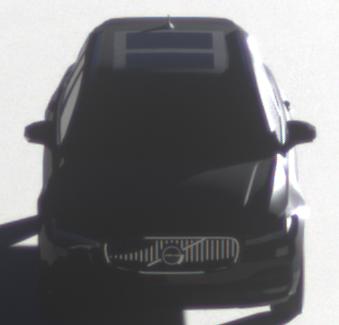
Make: Volvo
Model: V90
Detailed model: -
Model produced from: 2016
Model produced until: 2020
Doors: 5
Color: black
Road condition: dry road
Daytime: sunrise or sunset
Contrast: high contrast